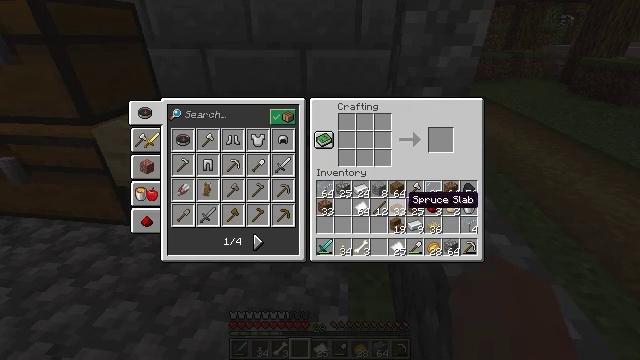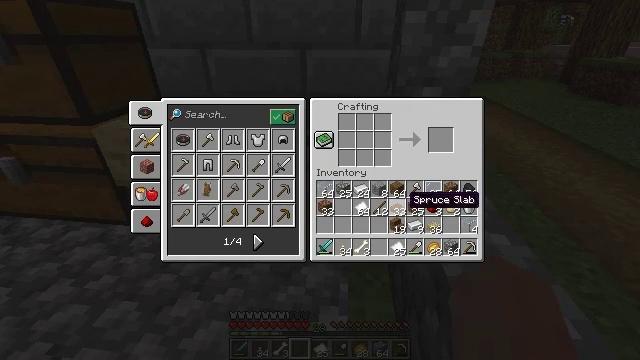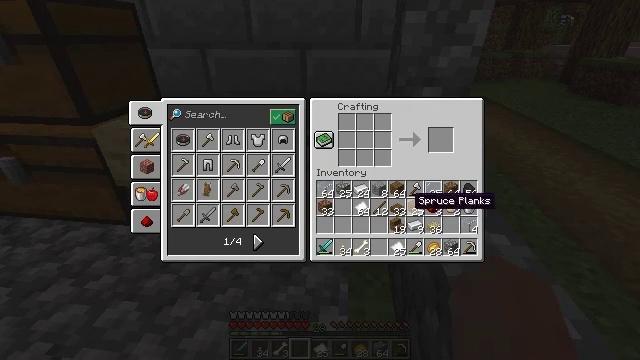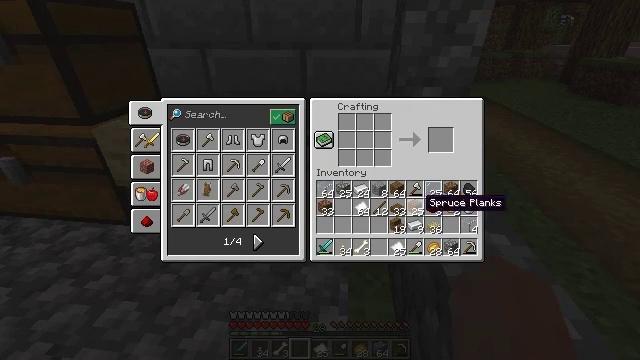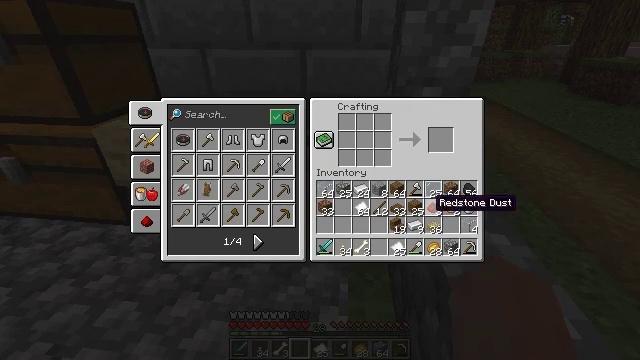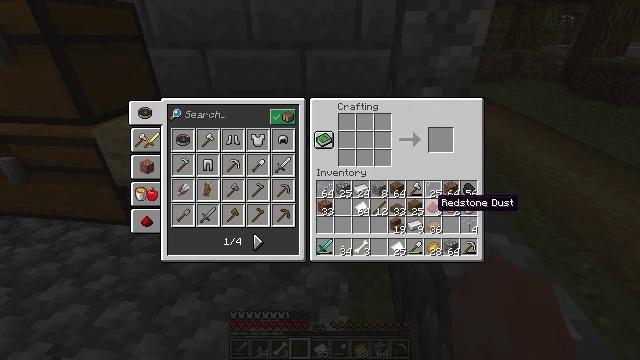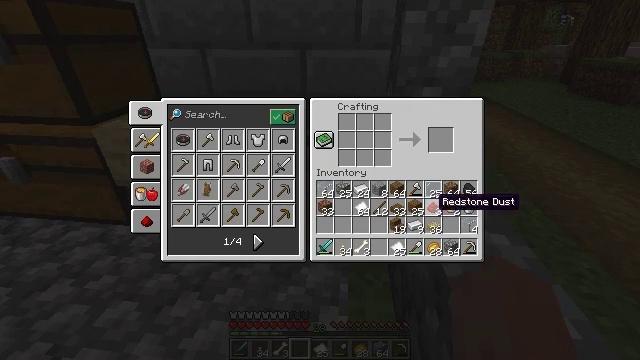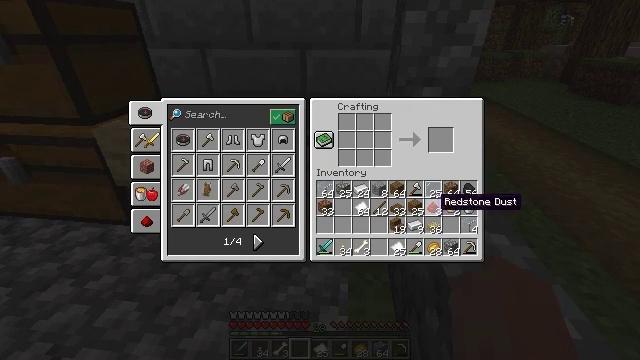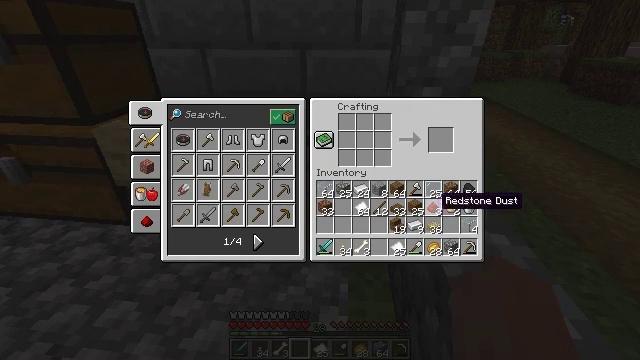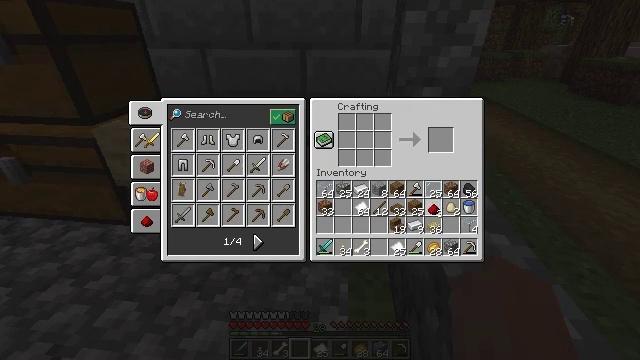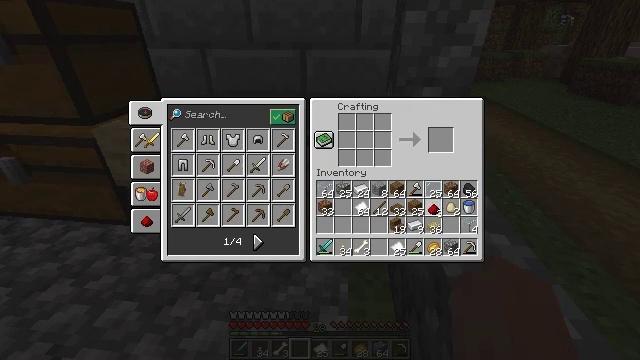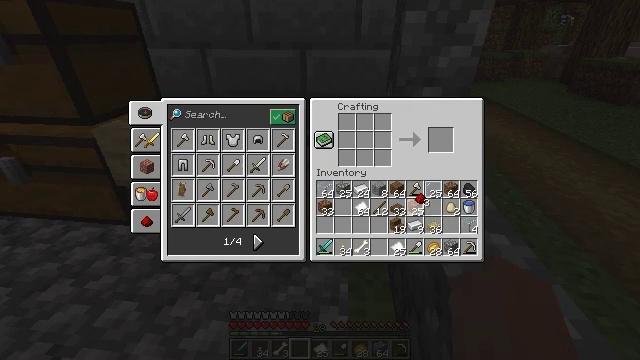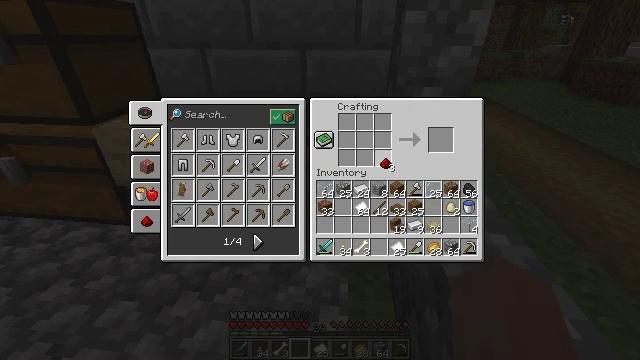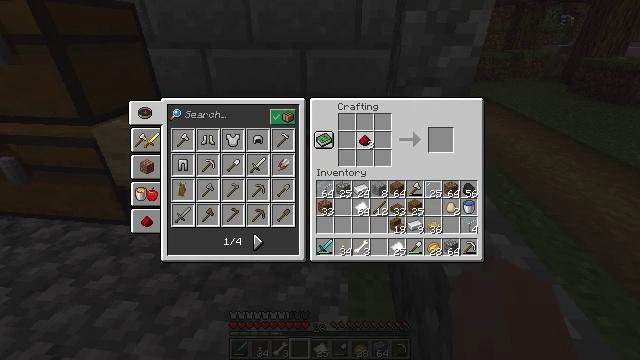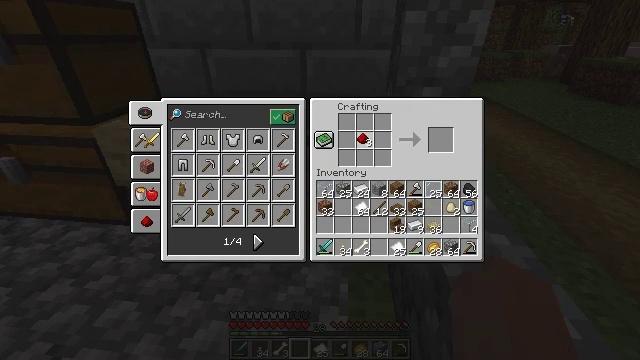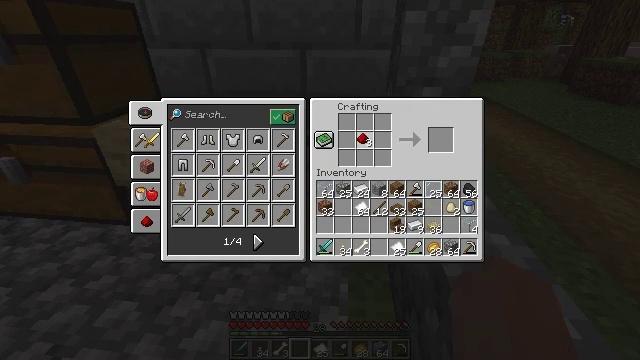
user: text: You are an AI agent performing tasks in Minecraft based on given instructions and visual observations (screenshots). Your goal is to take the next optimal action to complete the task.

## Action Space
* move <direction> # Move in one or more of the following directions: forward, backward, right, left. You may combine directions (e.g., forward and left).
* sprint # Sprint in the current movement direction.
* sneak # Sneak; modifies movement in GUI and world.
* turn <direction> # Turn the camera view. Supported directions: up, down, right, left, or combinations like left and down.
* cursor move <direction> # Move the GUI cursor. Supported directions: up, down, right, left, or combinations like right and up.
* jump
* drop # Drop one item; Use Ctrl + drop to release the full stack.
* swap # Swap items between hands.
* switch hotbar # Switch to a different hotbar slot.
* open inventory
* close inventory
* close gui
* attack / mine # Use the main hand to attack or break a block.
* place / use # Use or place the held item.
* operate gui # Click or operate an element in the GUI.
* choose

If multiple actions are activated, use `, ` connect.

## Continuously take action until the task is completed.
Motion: motion action
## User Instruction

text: Open the crafting table and craft a compass with iron and redstone.
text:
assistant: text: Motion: no_op
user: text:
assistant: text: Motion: no_op
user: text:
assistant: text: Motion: cursor move right
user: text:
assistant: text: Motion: cursor move right
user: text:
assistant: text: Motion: no_op
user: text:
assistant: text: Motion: no_op
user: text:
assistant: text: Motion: no_op
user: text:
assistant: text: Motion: no_op
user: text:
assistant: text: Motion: operate gui
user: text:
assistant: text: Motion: operate gui
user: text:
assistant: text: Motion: cursor move left and up
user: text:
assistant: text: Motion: cursor move left and up
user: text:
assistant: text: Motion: cursor move left and up
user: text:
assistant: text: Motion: no_op
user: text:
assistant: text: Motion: no_op
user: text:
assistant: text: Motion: no_op
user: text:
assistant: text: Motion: no_op
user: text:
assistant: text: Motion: operate gui
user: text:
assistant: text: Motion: operate gui
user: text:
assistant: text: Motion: no_op
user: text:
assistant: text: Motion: cursor move right and down
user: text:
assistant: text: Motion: cursor move right and down
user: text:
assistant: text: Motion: cursor move right and down
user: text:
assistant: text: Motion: cursor move right and down
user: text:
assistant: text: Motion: no_op
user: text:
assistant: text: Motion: no_op
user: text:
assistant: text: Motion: no_op
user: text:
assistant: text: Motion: no_op
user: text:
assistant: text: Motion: no_op
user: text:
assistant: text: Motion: operate gui